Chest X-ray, PA view. Patient: 37 years old, sex F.
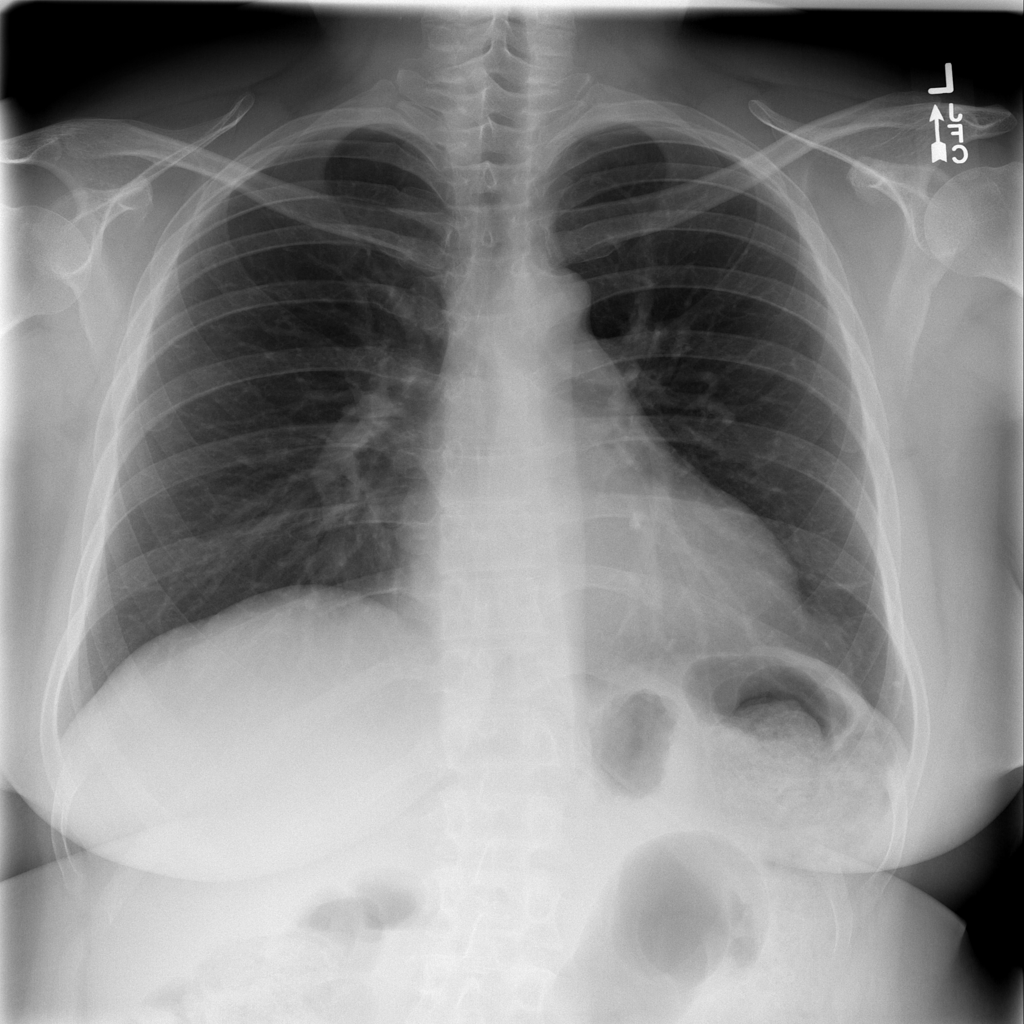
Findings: No Finding